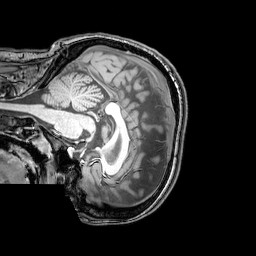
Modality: T1w
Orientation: sagittal
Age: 22
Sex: female
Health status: healthy
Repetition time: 0.081 s
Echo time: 0.037 s